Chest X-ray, PA view. Patient: 42 years old, sex F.
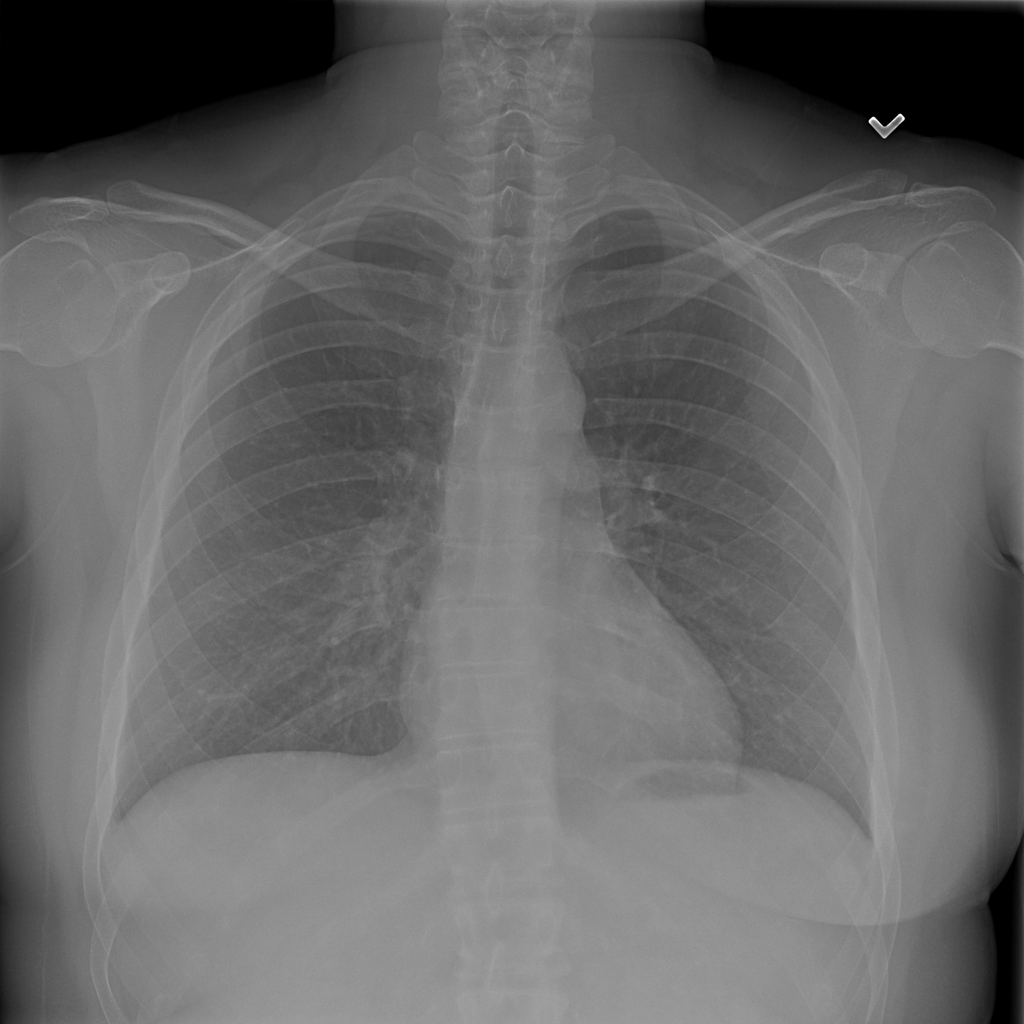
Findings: No Finding